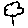
Label: tree